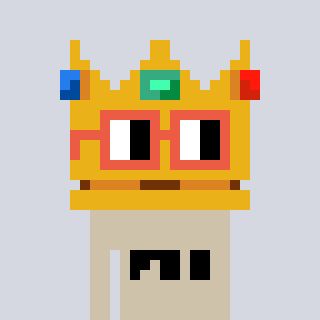
a pixel art character with square orange glasses, a crown-shaped head and a bege-colored body on a cool background